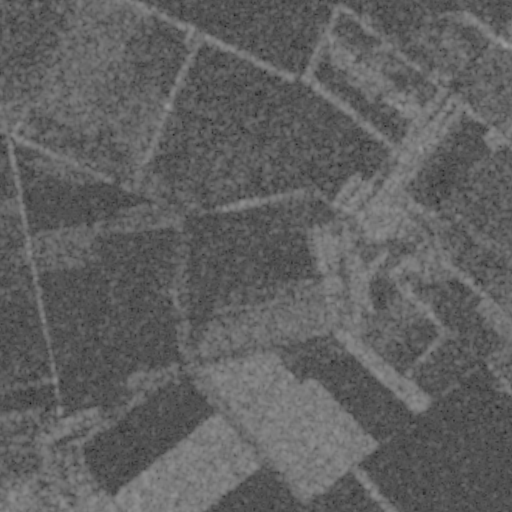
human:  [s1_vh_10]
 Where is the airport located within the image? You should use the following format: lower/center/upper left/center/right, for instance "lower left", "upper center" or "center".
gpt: The airport is located in the upper left of the image.
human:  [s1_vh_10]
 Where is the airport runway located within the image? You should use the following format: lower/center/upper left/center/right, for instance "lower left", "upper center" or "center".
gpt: The airport runway is located in the upper left of the image.
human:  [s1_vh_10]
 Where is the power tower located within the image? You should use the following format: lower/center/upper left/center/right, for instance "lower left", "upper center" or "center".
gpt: The power tower is located in the lower of the image.
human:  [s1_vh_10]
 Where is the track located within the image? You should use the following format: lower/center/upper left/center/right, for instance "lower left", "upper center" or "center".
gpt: There is no track in the image.

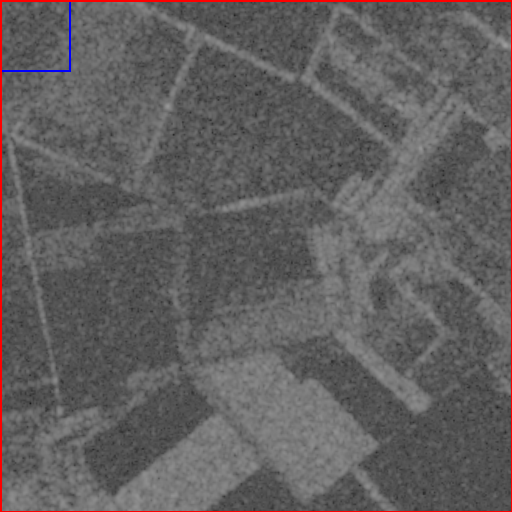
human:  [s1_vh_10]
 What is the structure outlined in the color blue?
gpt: The structure outlined in blue is an airport.
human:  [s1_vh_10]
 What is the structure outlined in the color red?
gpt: The structure outlined in red is a crop field.
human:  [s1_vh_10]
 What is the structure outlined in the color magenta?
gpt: There is no magenta outline.